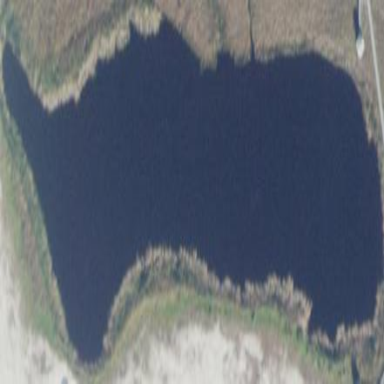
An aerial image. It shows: Beautiful lake surrounded by nature.